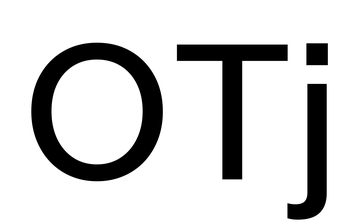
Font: InstrumentSans_Medium